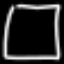
Label: square